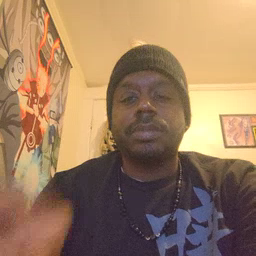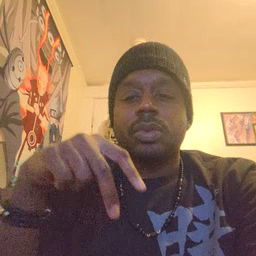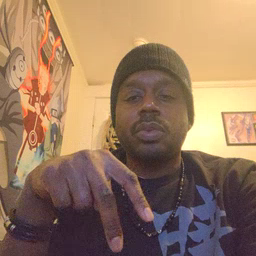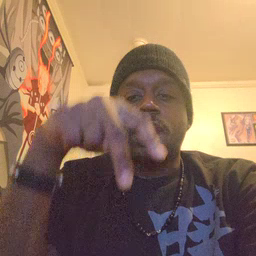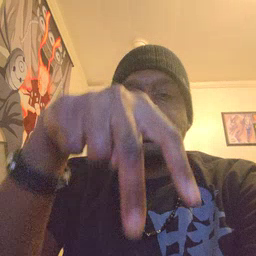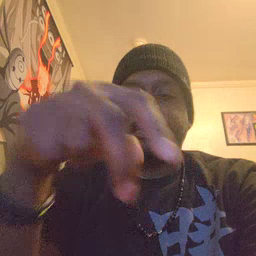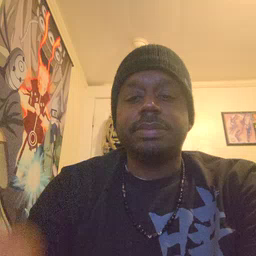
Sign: ride